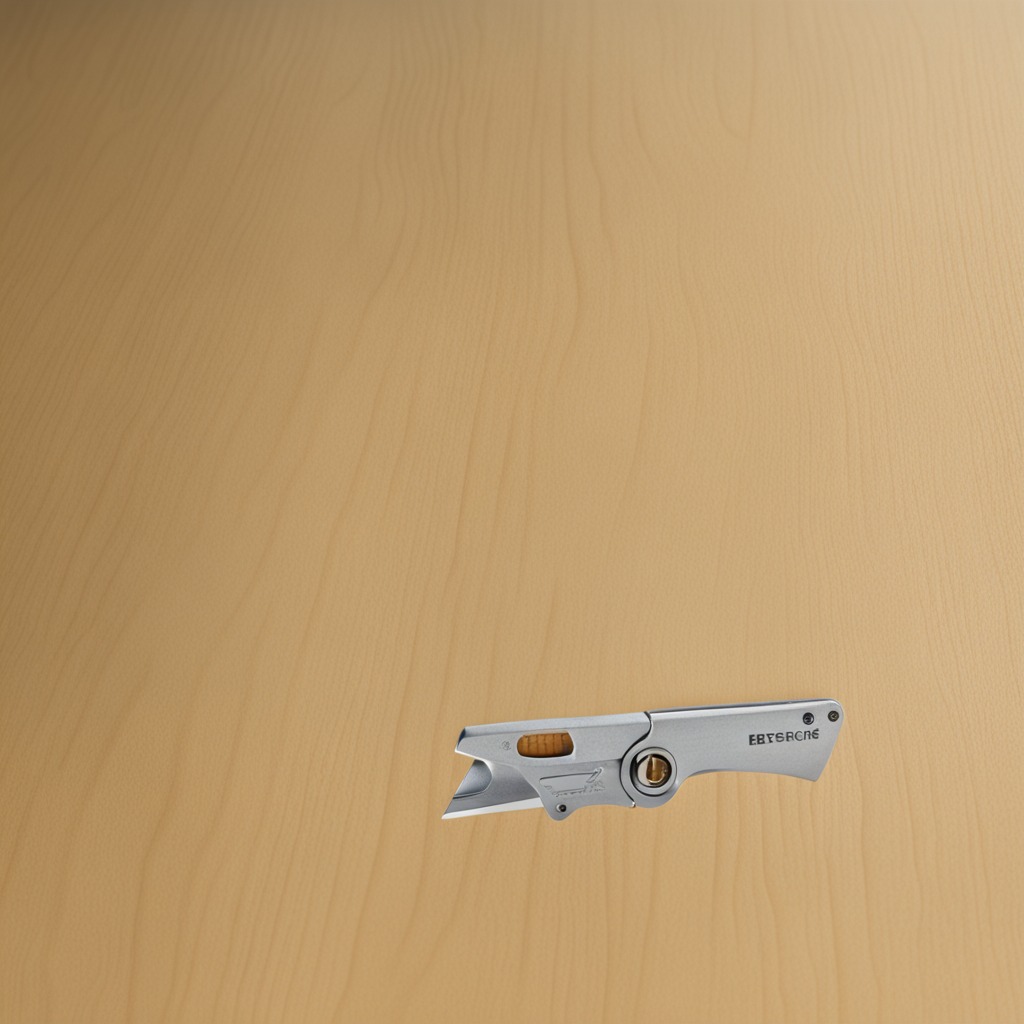
A utility knife lying on the plywood surface in a paint workshop lit by afternoon window light.